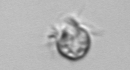
Label: Ciliophora